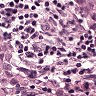
Metastatic tissue present: yes